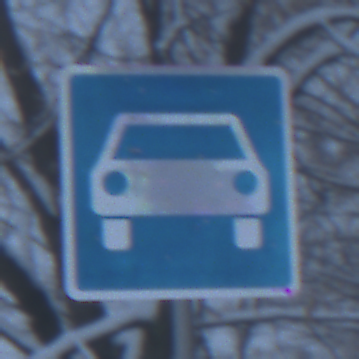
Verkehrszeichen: Kraftfahrstrasse
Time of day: Midday
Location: Outdoor (Nature)
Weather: Overcast
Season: Winter
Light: Natural